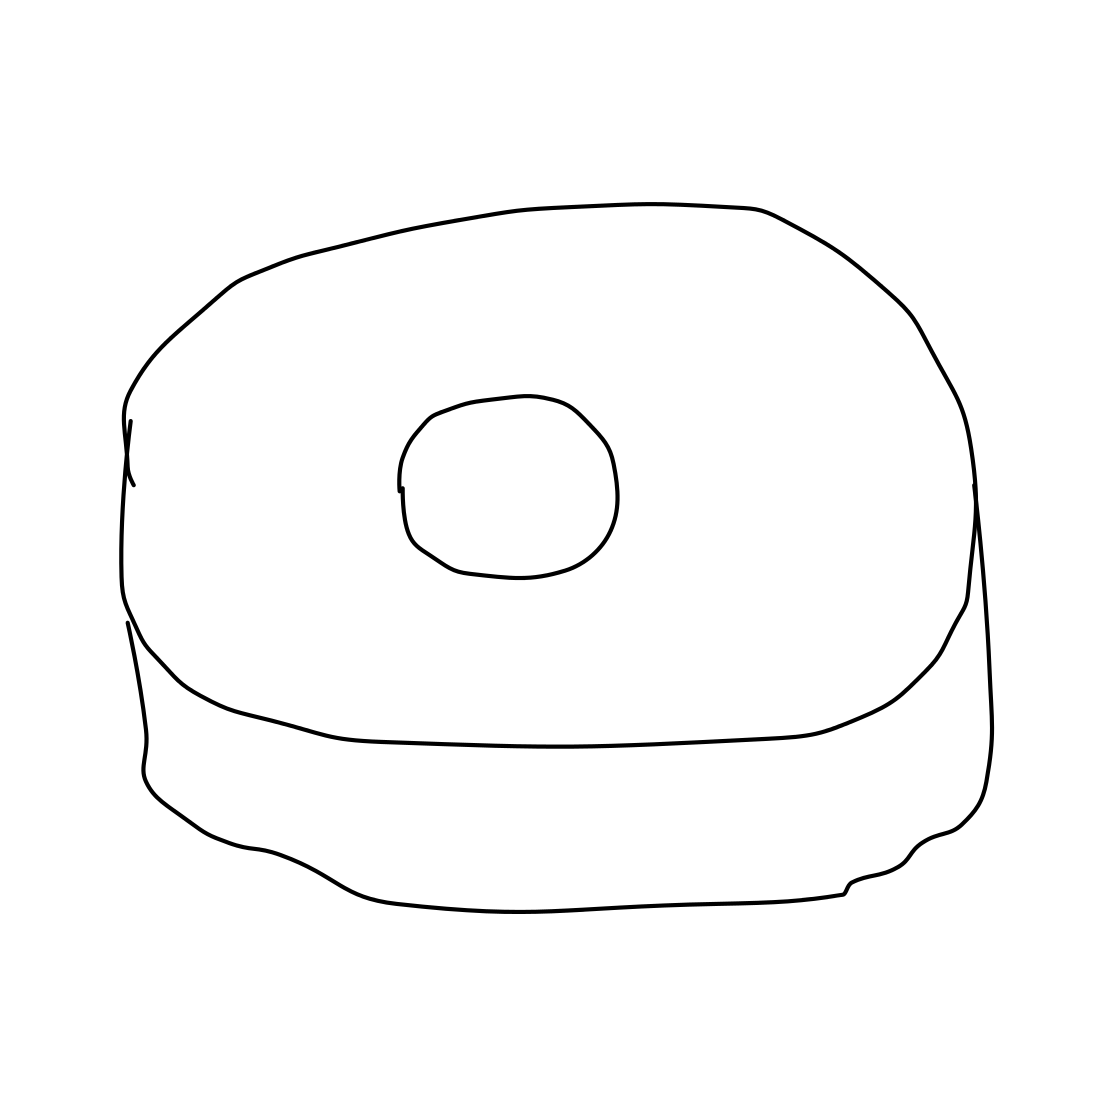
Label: donut